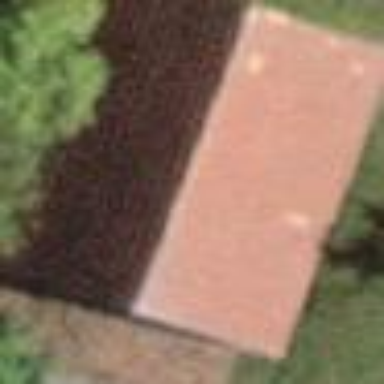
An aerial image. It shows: Rural barn.